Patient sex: M
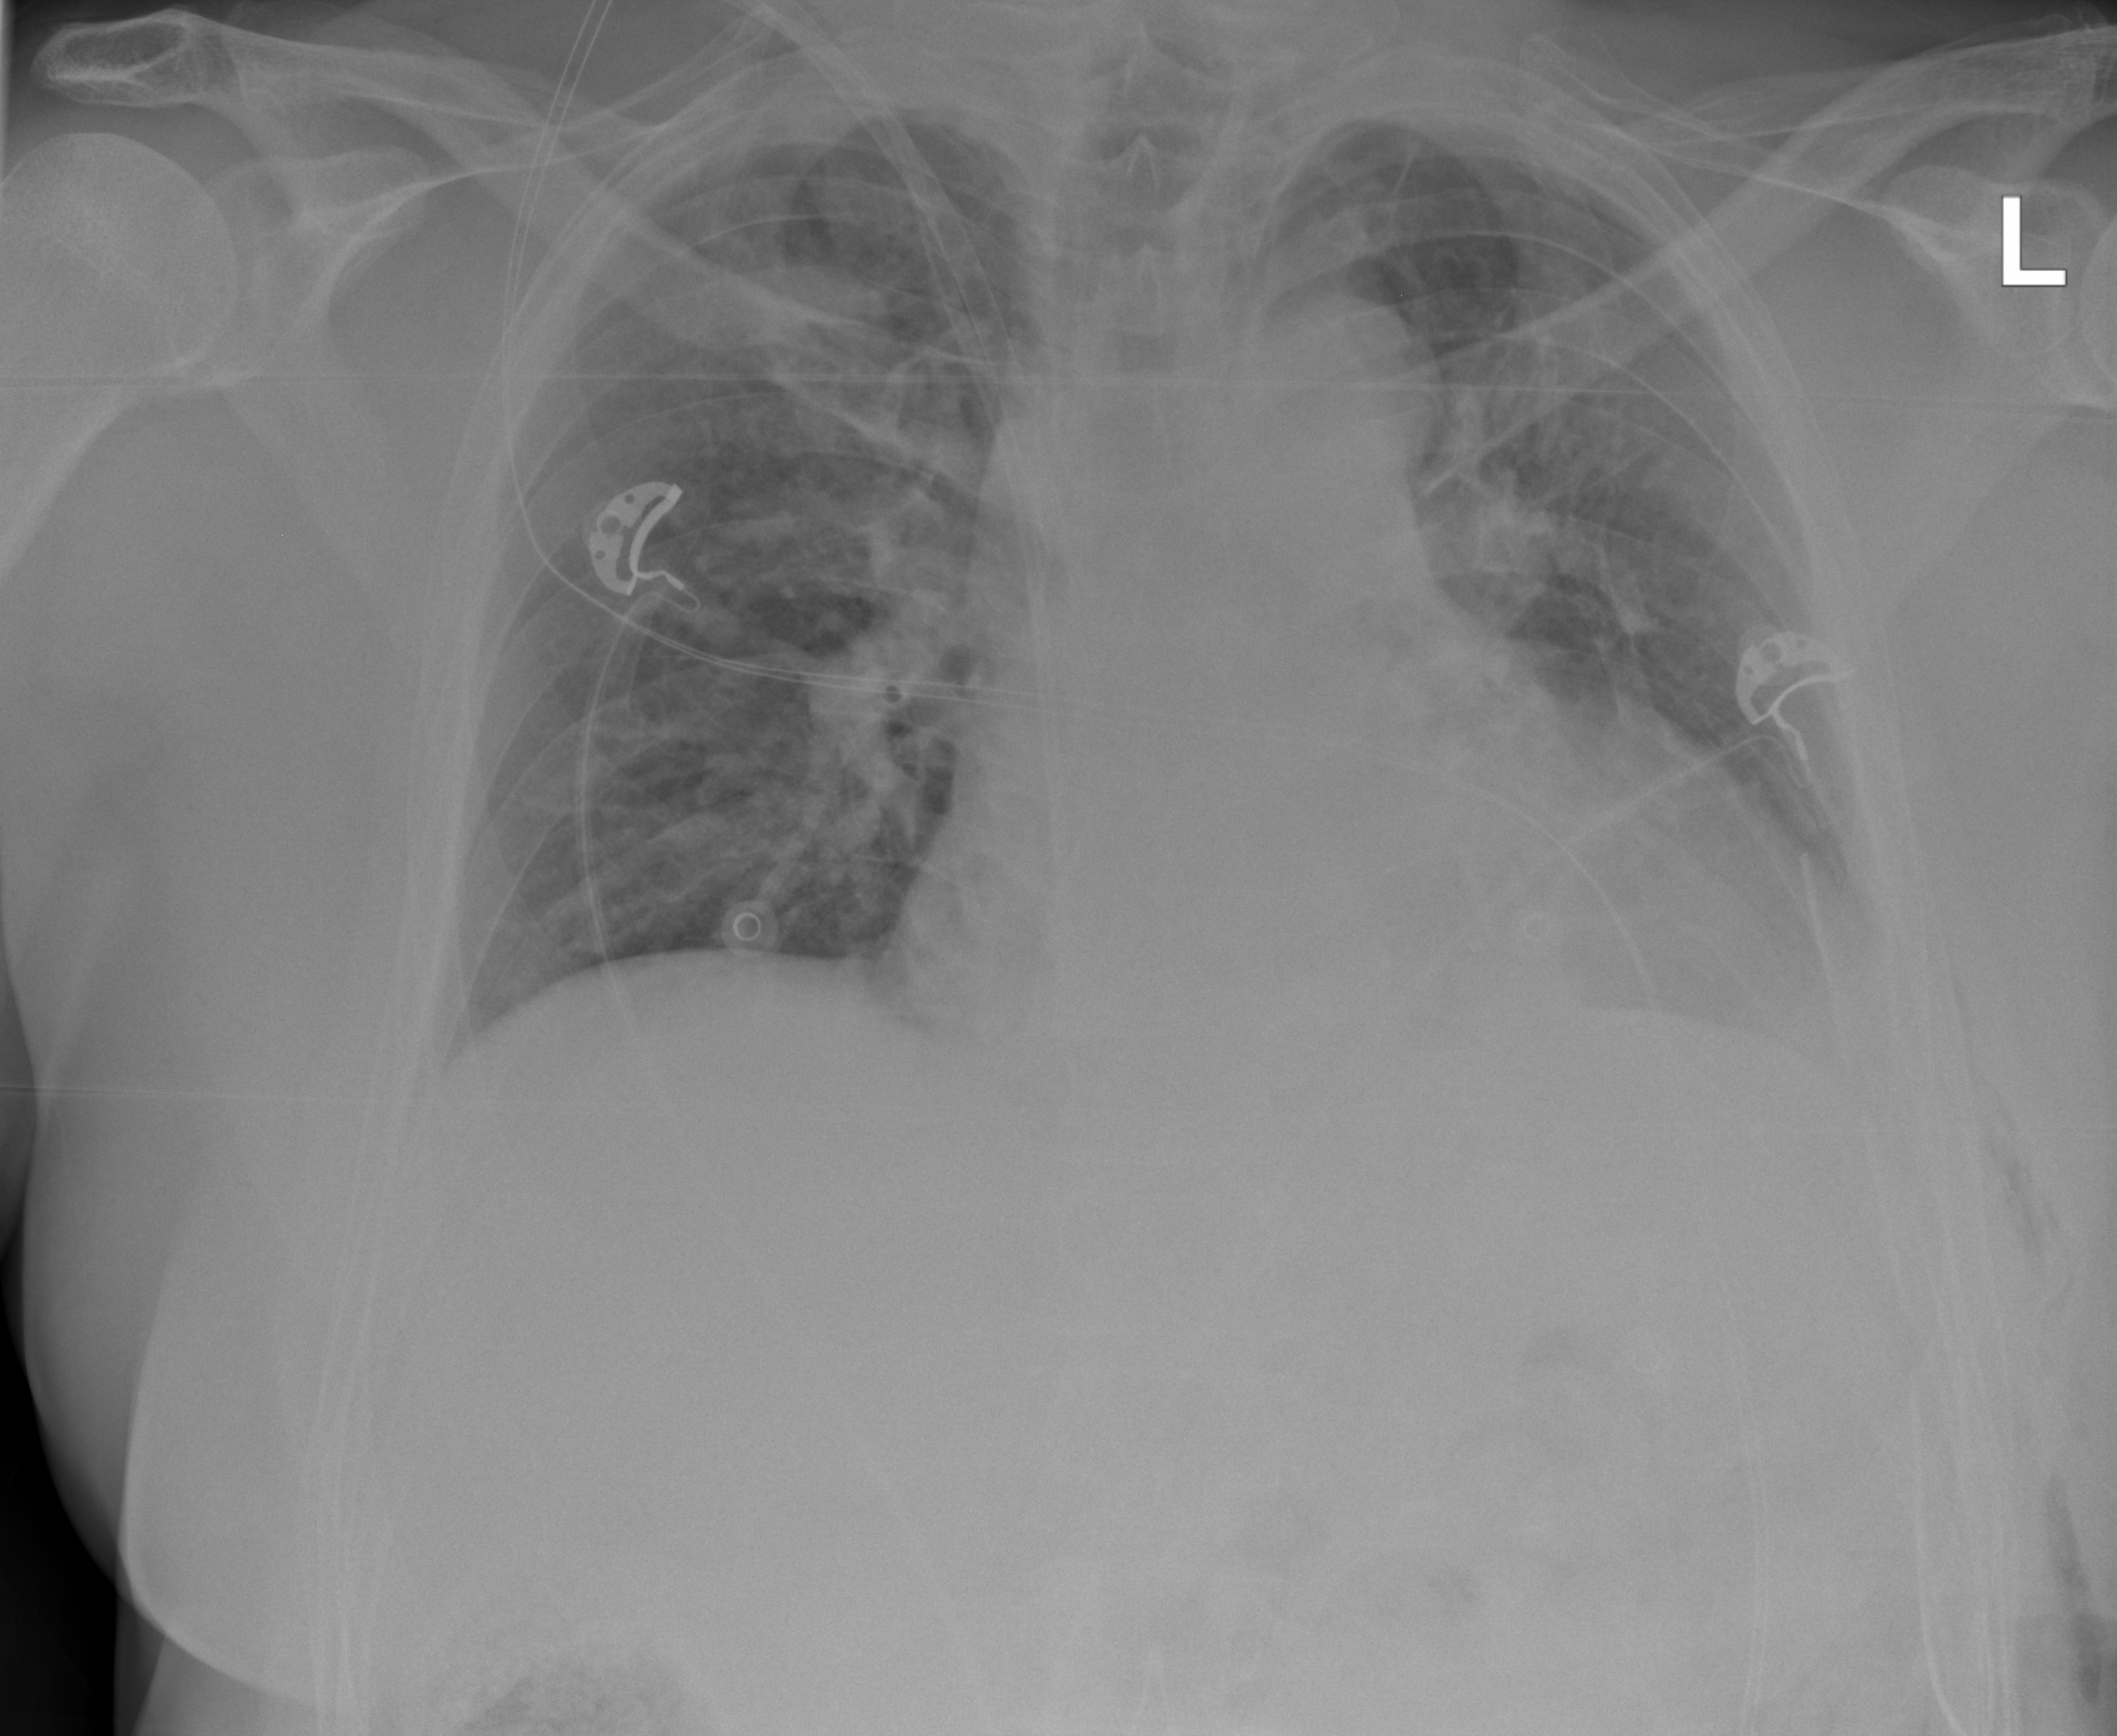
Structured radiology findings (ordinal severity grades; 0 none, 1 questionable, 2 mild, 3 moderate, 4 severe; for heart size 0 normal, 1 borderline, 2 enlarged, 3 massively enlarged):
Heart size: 2
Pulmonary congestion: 2
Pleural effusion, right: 0
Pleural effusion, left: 2
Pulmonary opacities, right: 2
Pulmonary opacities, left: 2
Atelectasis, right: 0
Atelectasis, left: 2